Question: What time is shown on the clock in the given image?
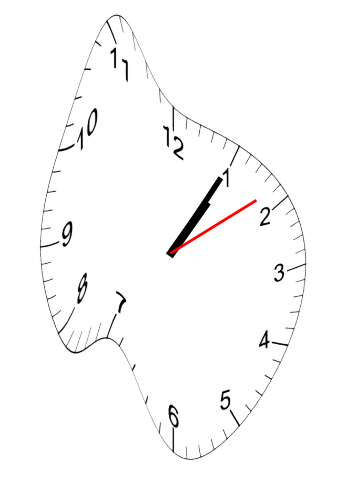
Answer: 01:05:09